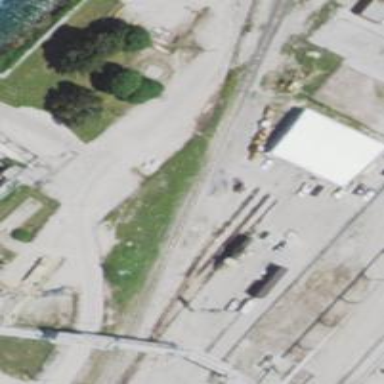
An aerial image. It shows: Railway yard in service.